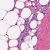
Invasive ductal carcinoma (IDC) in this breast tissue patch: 0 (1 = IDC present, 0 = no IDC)